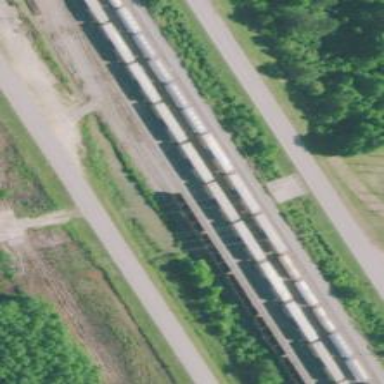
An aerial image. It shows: Railway yard for manifest purposes.